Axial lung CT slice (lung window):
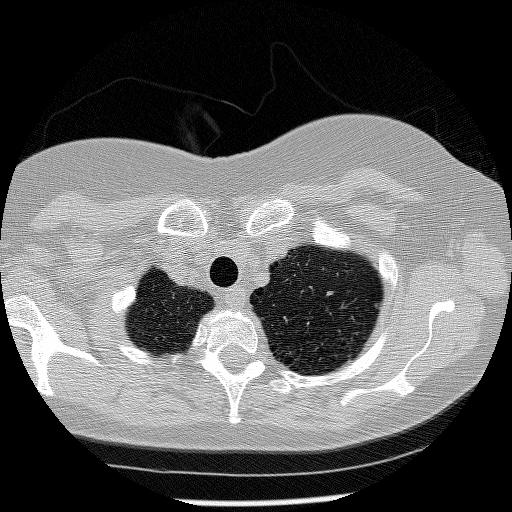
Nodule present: no